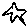
Label: star